Question: I have recently installed orchard 1.8 and am looking to do a simple contact form using reCaptcha for preventing spam and bots. The problem I am having is that the options for public and private key do not show where I would expect them to be.

Has anyone experienced this, or know where this option may be hidden?
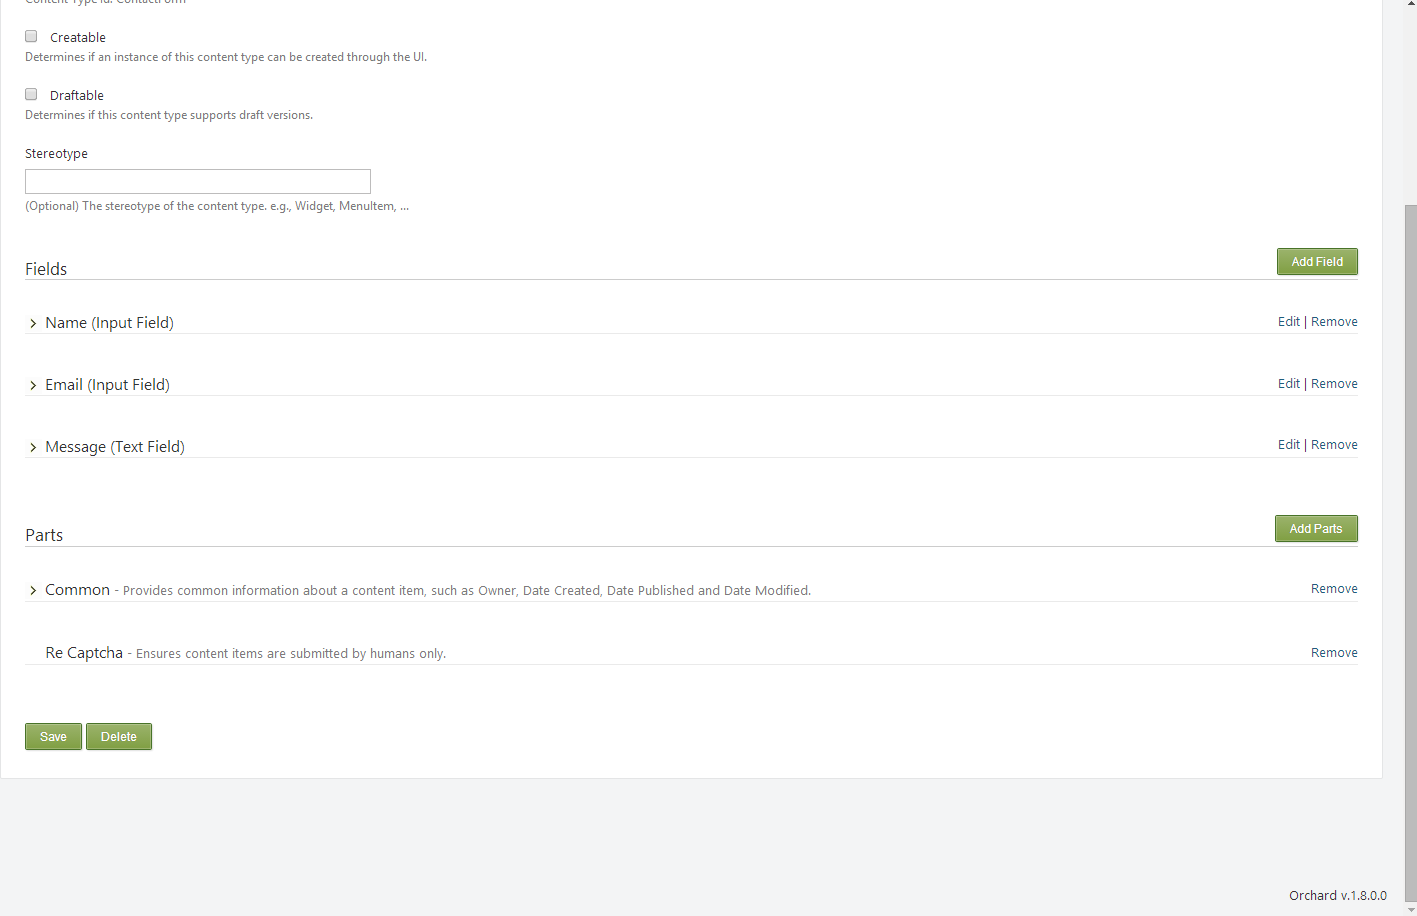
Answer: reCaptcha settings are set globally through > (domain.tld/Admin/Settings/Spam)